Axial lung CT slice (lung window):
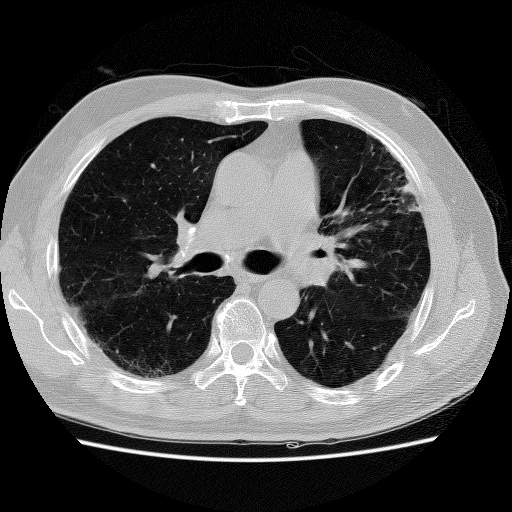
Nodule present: no